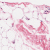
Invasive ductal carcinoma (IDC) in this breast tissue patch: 0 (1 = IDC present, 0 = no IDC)